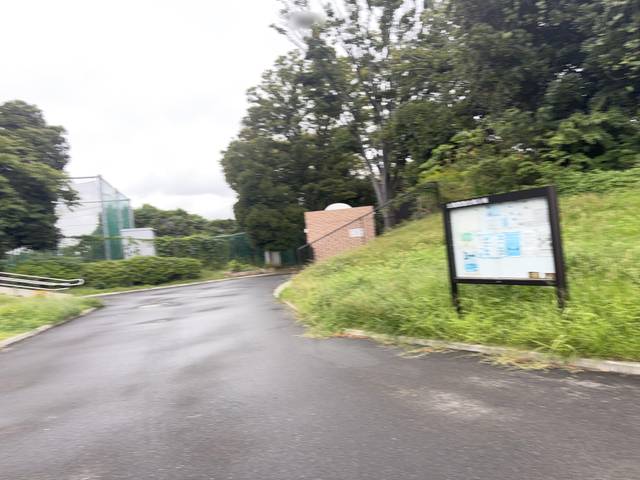
Region: Japan
Coordinates: 35.492, 139.66